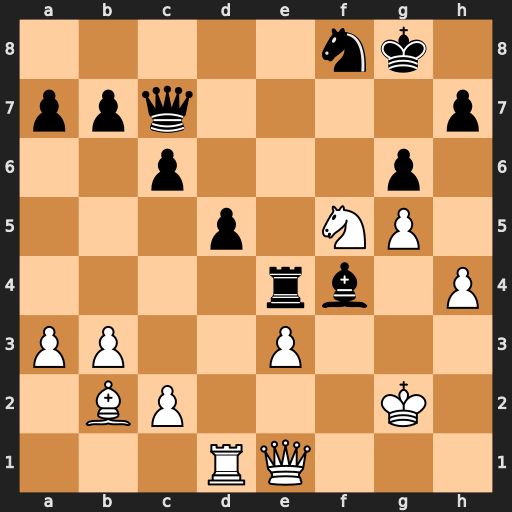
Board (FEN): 5nk1/ppq4p/2p3p1/3p1NP1/4rb1P/PP2P3/1BP3K1/3RQ3
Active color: w
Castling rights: -
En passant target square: -
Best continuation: Nh6#